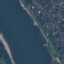
Land use / land cover: River